Question: Having trouble with parsing one single field from JSON response after enabling minify, with minify disabled all works correctly:
retrofit API call:
'''
@FormUrlEncoded
@POST("/api/test")
fun test(@Field <some String fields>
): Observable<Response<TestListing>>
'''
wrapped in repo
'''
override fun test(<some String fields>): Observable<Response<TestListing>> {
return api.test(<some String fields>)
.subscribeOn(schedulers.io())
}
'''
model:
'''
data class TestListing (
@Json(name = "success") val success:Int,
@Json(name = "user") val user: TestUser?
)
'''
TestUser class
'''
data class TestUser(
@Json(name = "id") val id: Int,
@Json(name = "email") val email: String,
@Json(name = "name") val name: String,
@Json(name = "key") val remix_userkey: String,
@Json(name = "downloads_limit") val downloads_limit: Int?,
<some other fields>
)
'''
and finally calling it in a viewModel
'''
fun test(<some String fields>){
compositeDisposable.add(testRepo.test(<some String variables>)
.subscribeOn(schedulers.io())
.observeOn(schedulers.main())
.subscribe ({ testList ->
testListDebug.postValue(testList)
if (testList.isSuccessful) user.postValue(userList.body()?.user)
else {<some error posting>}
})
{ throwable -> <some actions>})
}
'''
So without minifyEnabled it parses this JSON
'''
{"success":1,"user":{"id":"123456","email":"test@test.com","name":"Test","remix_userkey":"abcd123abcd","downloads_limit":15}}
'''
correctly, after I enable minify - id field is always 0.
Same JSON, but somehow it wraps in retrofit Response already with id=0 in the body(all other fields are parsed correctly)
example of testListDebug value from debugger after API call

Tried adding all library rules in proguard-rules.pro file, but with no effect; also tried adding @Keep annotation to TestUser class and renaming id field
Where I can dig from here? Is it something regarding Moshi or Retrofit/Okhttp?
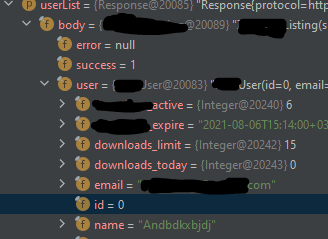
Answer: Figured it out - needed to keep a custom moshi annotation class, which was used for parsing some field(which sometimes Int and sometimes Boolean) in other API calls and which was not used here. After adding keep annotation to it id is parsed fine
Very strange behavior since this annotation was not used here